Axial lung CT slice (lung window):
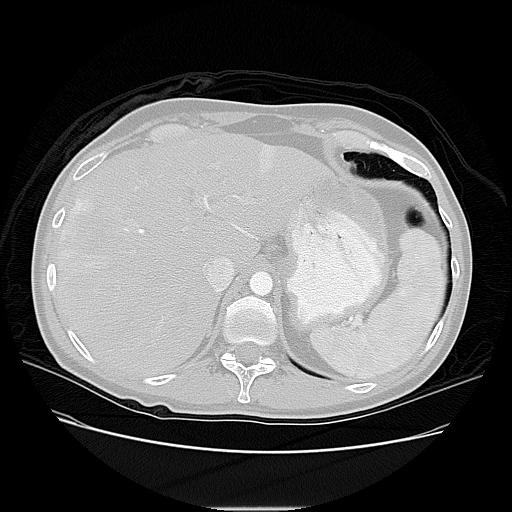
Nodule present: no